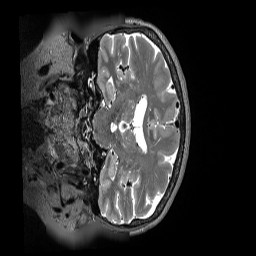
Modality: T2w
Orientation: coronal
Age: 72
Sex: female